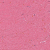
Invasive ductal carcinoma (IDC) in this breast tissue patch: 0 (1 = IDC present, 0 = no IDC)